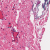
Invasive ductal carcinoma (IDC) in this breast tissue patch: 0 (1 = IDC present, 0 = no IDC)